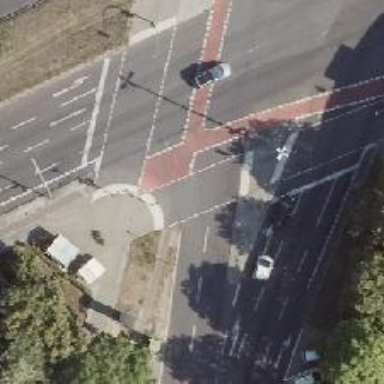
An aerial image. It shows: Secondary road with asphalt surface and cycle track on the right side.